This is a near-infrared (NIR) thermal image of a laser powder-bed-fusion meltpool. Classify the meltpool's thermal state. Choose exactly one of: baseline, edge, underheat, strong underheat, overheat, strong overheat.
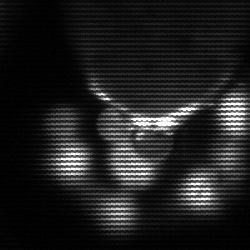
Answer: baseline